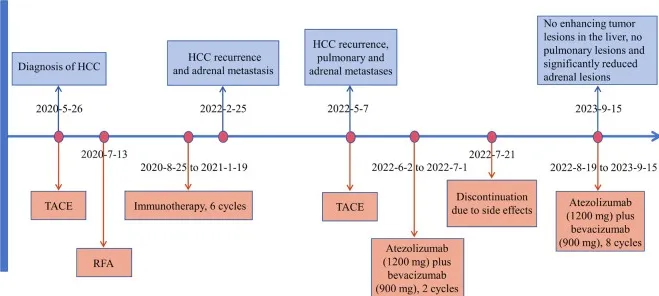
The timeline with therapy and disease status. HCC, hepatocellular carcinoma; TACE, transarterial chemoembolization; RFA, radiofrequency ablation.
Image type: chart (chart)